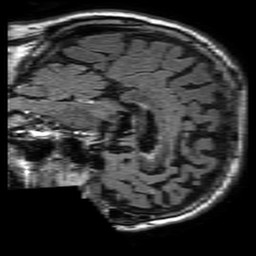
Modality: FLAIR
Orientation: sagittal
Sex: male
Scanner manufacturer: philips
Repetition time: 11 s
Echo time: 0.125 s